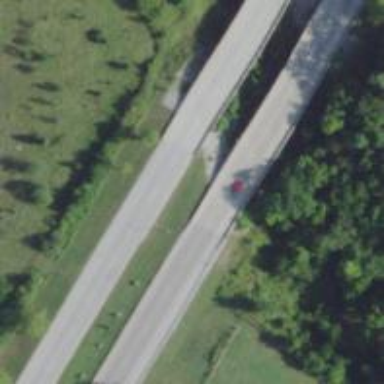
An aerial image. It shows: Primary highway bridge over expressway.